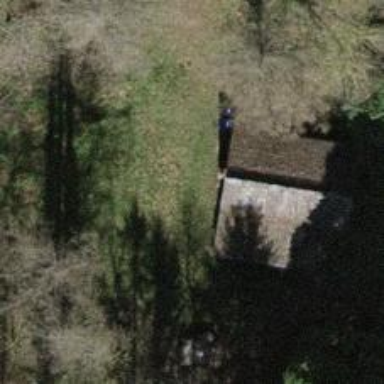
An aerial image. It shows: Shelter.